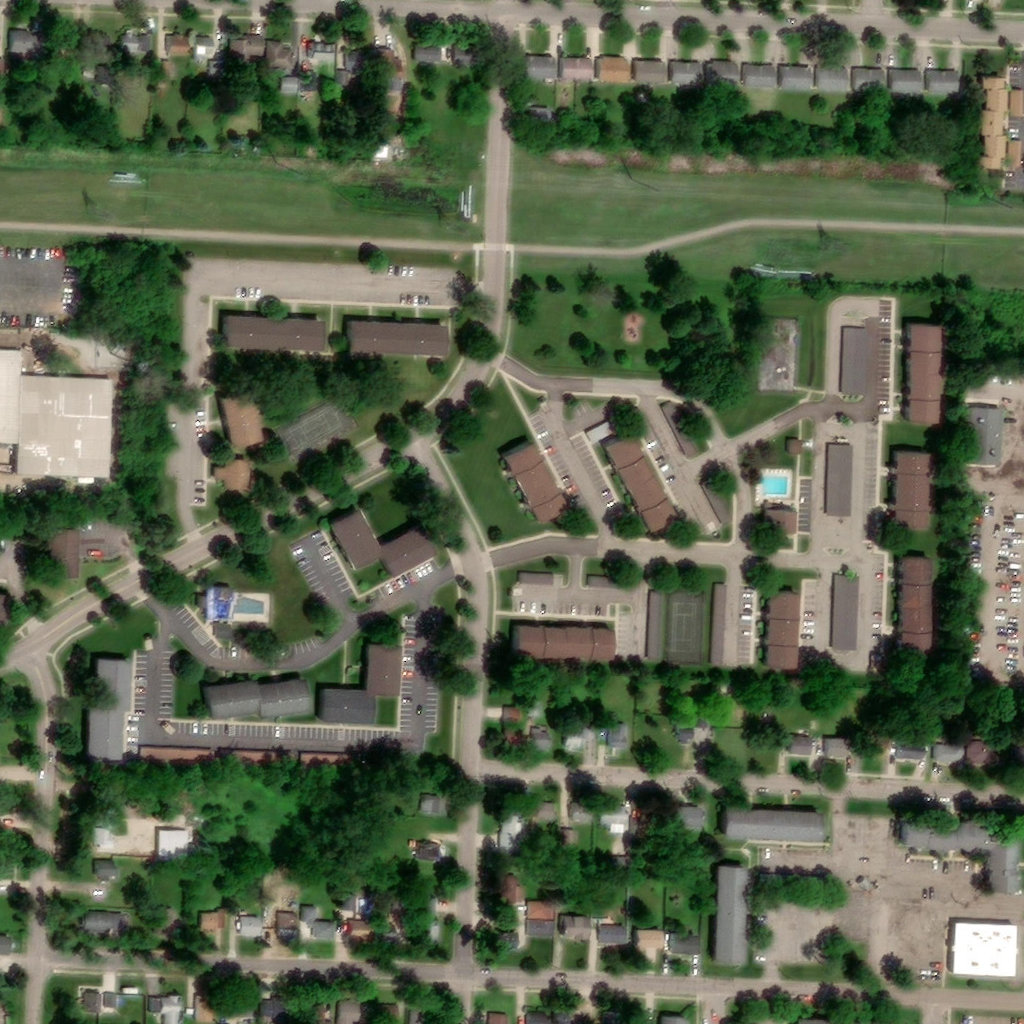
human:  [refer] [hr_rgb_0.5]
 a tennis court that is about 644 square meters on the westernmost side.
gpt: <box>[[27, 38, 35, 45, 0]]</box>